Question: I'm starting to use VSCode and I saw this other question explaining the git features of the file manager: <URL>
I learned what U and M mean but some of my folders have the S marker and I don't know what it means. I'm surprised that I can't find anything else online about this! Does anyone know what the "S" means?'

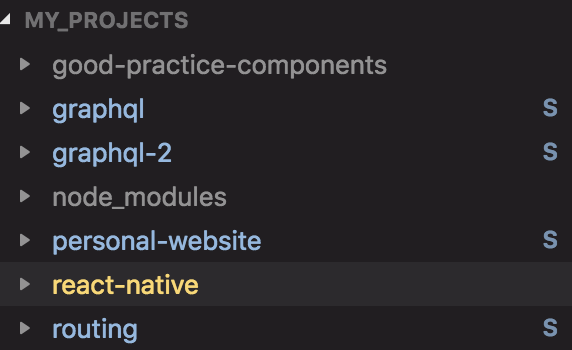
Answer: In general, the "S" stands for for <URL>. A submodule is a Git repository that's inside of another Git repository.
Note that these notations are provided by various components, called SCM providers, that aren't part of Visual Studio Code itself. So what you see depends on which provider you're using for VS Code git extensions.